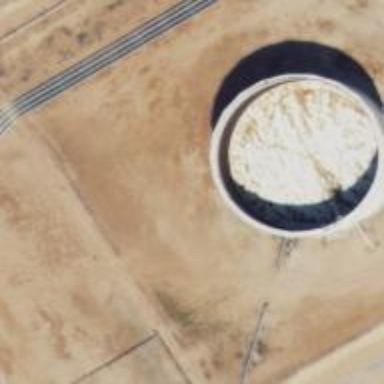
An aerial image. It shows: Storage tank that is man-made.